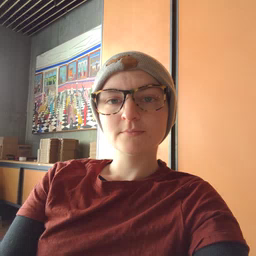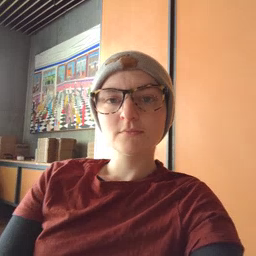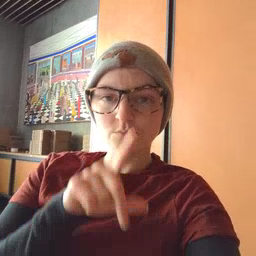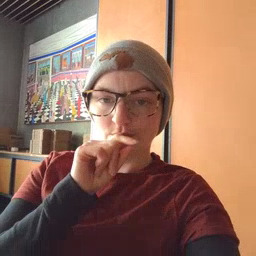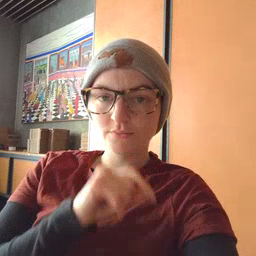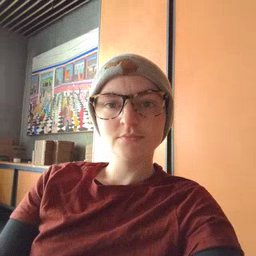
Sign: bird